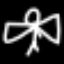
Label: angel